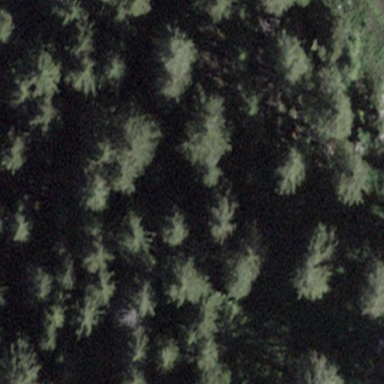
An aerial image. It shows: Forest with needle-leaved trees.